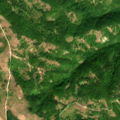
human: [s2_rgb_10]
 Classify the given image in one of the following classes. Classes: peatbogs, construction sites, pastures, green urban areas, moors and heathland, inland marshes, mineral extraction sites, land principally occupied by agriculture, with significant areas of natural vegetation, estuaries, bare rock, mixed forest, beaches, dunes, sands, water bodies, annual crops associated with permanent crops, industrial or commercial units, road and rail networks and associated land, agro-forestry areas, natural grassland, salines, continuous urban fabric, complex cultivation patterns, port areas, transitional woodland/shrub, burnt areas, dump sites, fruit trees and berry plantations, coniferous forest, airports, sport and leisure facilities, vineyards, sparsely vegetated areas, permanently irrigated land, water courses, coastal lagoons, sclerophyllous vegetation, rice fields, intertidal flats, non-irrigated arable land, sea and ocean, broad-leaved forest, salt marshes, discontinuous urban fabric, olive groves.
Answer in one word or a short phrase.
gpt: pastures, broad-leaved forest, transitional woodland/shrub